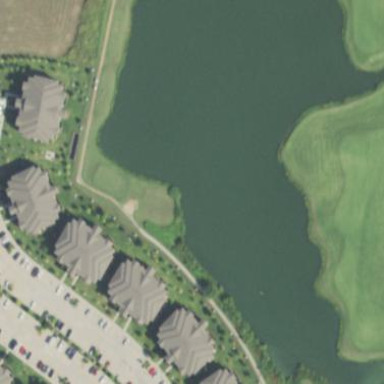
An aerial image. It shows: Pond serving as water hazard on golf course.